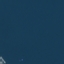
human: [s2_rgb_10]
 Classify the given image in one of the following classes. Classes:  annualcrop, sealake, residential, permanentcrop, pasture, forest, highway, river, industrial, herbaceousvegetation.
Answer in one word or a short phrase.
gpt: SeaLake